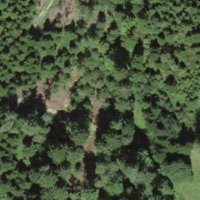
EUNIS habitat code: 43
Species observed at this site:
Epipactis palustris